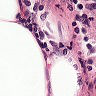
Metastatic tissue present: no